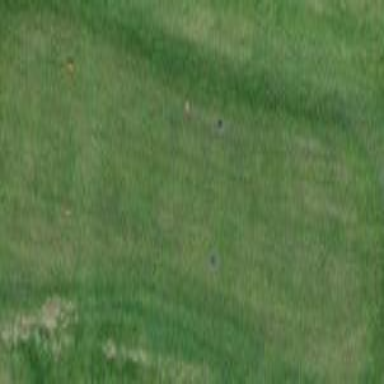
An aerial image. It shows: Golf tee.